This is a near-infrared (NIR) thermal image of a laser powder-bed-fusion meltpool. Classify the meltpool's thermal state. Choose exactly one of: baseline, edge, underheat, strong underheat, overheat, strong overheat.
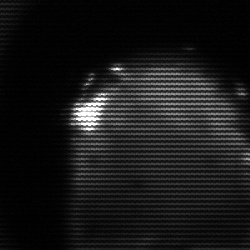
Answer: edge